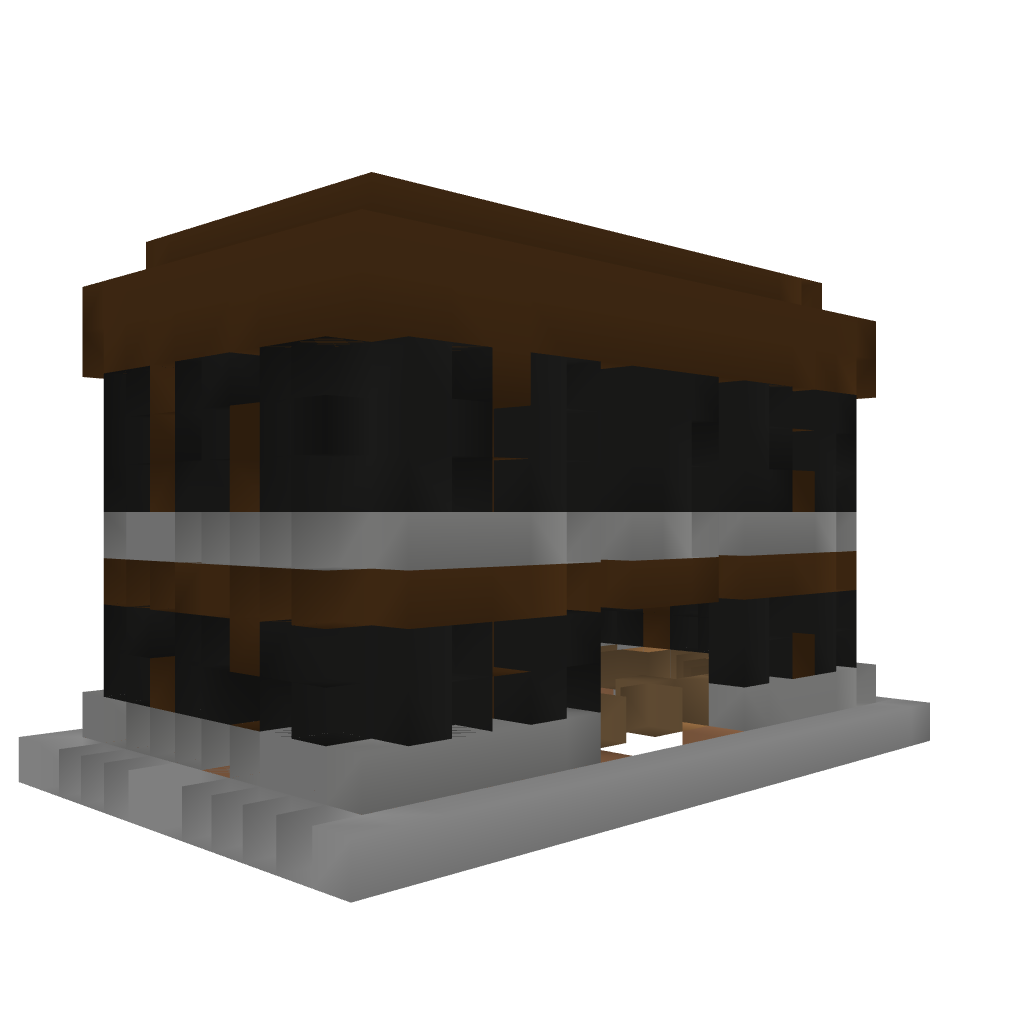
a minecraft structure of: Average House